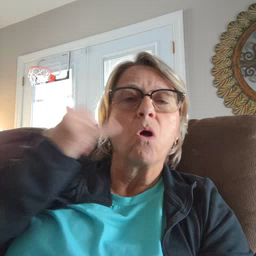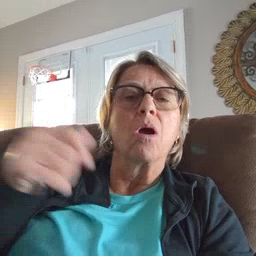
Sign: callonphone